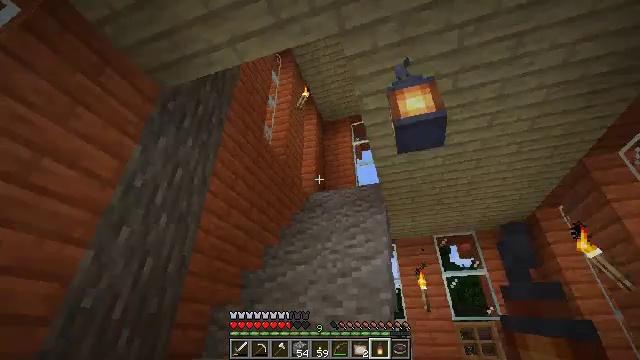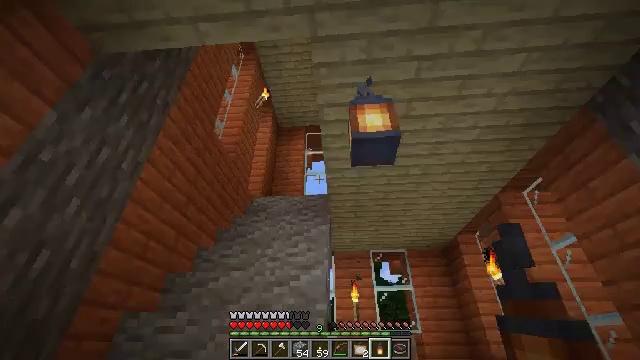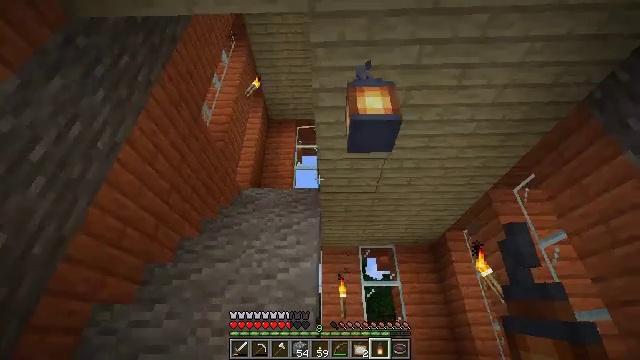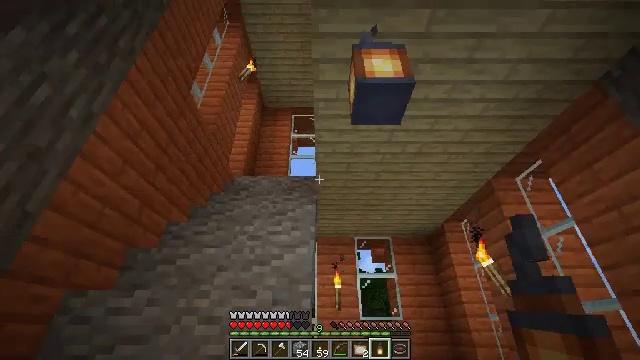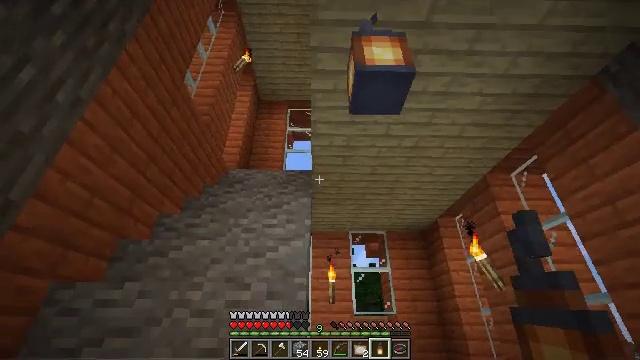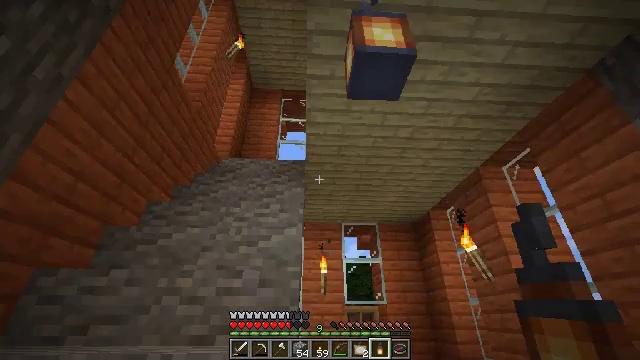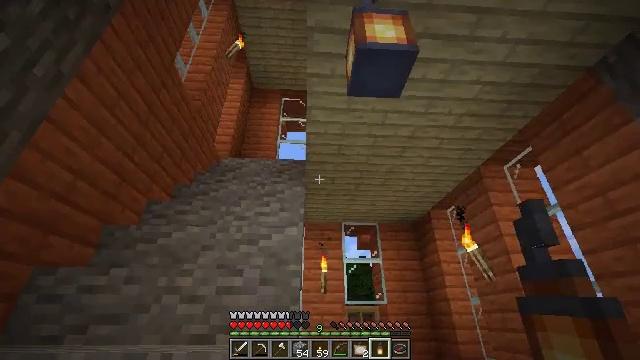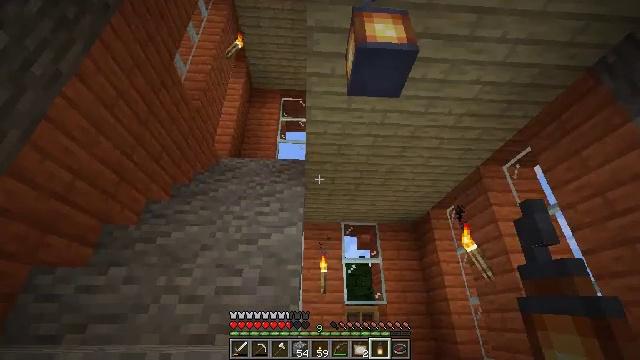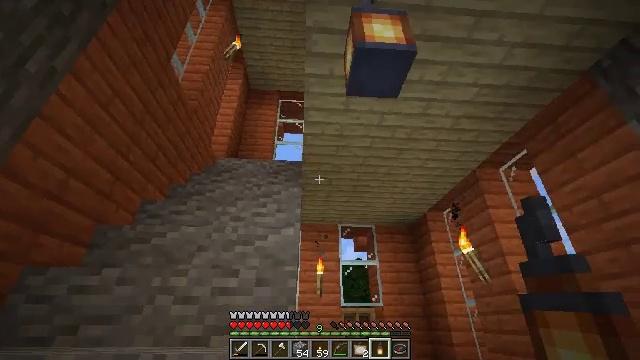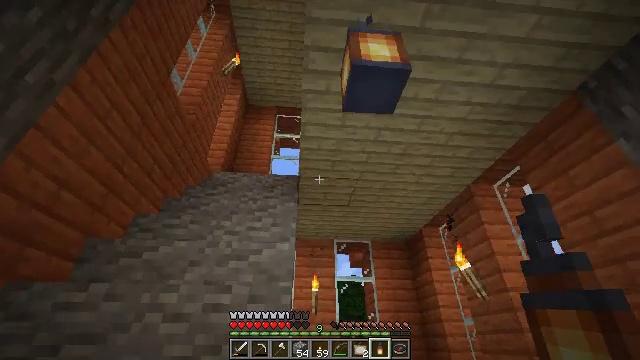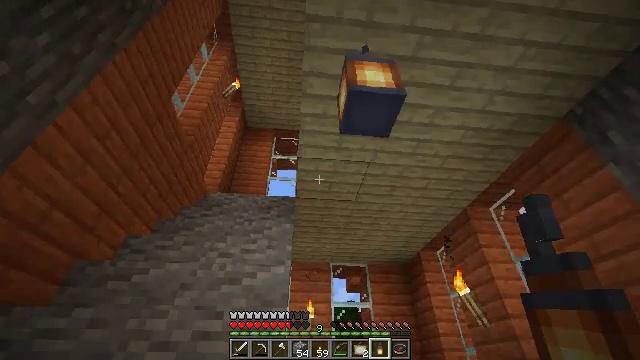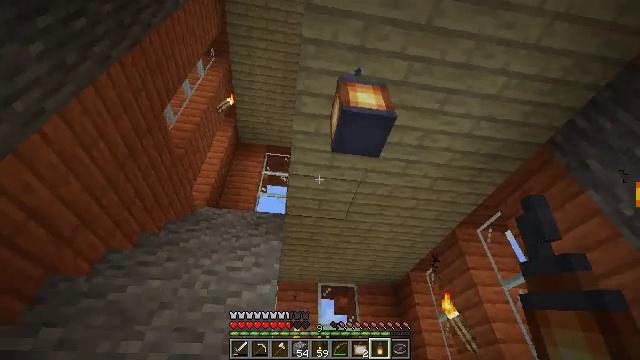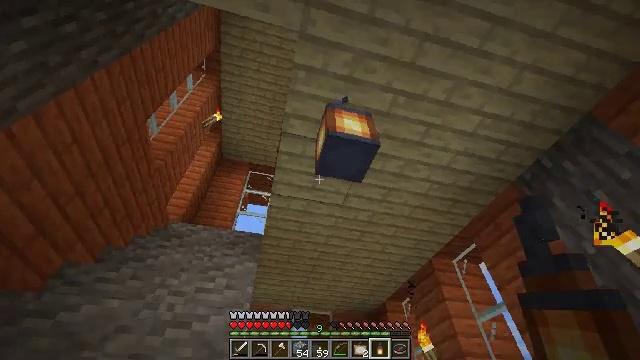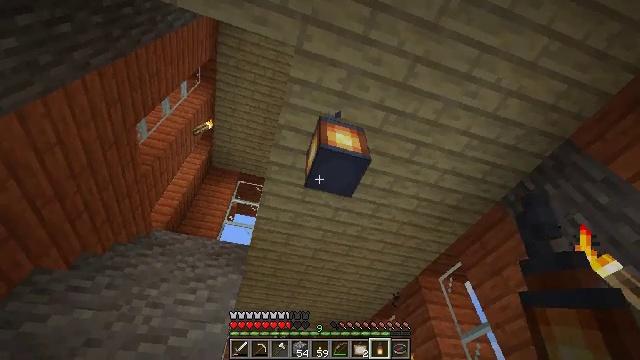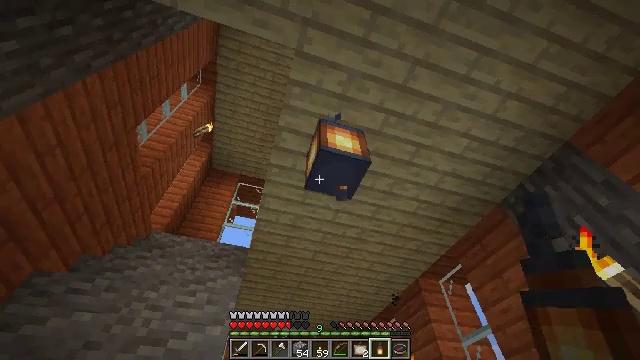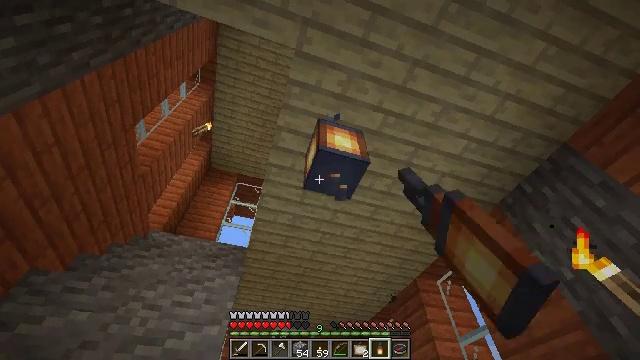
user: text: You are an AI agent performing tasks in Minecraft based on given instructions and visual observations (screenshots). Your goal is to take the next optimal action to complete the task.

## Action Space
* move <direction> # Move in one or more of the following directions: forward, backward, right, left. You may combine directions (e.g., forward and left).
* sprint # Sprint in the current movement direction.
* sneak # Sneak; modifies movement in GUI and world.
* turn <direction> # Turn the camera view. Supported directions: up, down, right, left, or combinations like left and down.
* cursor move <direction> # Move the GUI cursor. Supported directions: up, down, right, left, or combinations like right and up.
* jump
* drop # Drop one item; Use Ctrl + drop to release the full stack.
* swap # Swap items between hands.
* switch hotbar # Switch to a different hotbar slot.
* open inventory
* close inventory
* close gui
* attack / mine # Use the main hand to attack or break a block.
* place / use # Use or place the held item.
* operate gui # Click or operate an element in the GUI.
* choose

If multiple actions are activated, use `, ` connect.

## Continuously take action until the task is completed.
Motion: motion action
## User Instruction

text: Attack the lantern to recycle it.
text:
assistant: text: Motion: move forward, turn right and up
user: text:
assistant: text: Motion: move forward, turn right
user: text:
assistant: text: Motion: turn right and down
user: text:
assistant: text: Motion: turn right and down
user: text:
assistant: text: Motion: turn right and down
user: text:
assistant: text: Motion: no_op
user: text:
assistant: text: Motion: no_op
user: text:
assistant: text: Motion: no_op
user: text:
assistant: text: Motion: turn right and up
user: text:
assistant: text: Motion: turn up
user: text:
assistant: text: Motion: turn right and up
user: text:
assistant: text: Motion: turn right and up
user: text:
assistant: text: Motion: turn right and up
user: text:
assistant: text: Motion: attack / mine
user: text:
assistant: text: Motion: attack / mine
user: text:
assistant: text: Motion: attack / mine
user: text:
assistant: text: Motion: attack / mine
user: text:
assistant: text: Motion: attack / mine
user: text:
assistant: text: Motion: attack / mine
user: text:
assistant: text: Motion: attack / mine
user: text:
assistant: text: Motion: attack / mine
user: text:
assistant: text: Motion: attack / mine
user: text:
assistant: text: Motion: attack / mine
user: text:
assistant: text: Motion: attack / mine
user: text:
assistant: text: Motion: no_op
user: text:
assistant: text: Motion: no_op
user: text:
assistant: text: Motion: no_op
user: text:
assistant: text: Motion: no_op
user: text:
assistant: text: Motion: switch to hotbar 2
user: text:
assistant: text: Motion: switch to hotbar 2